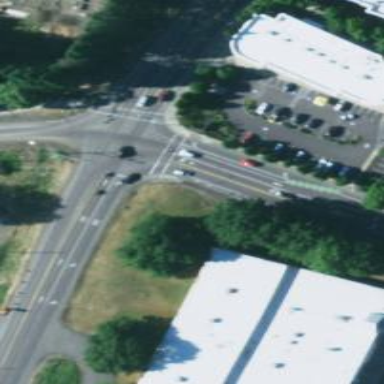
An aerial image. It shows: Solid stop line on the road.